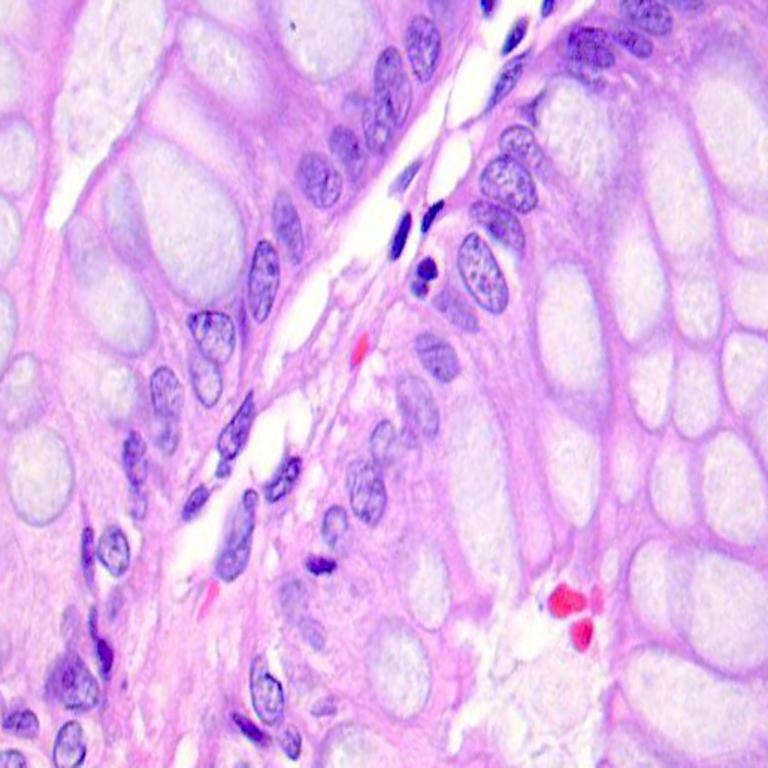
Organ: colon
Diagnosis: benign